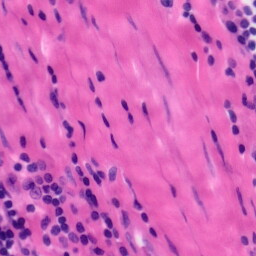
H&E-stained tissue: Tonsil